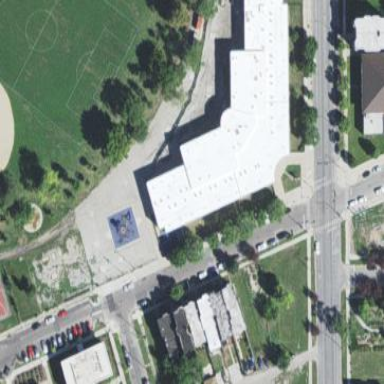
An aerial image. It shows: School building.